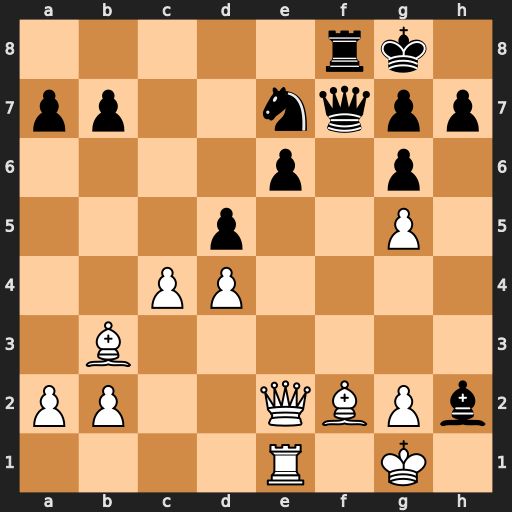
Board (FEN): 5rk1/pp2nqpp/4p1p1/3p2P1/2PP4/1B6/PP2QBPb/4R1K1
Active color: w
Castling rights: -
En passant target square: -
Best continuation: Kxh2 Qxf2 Qxf2 Rxf2 cxd5